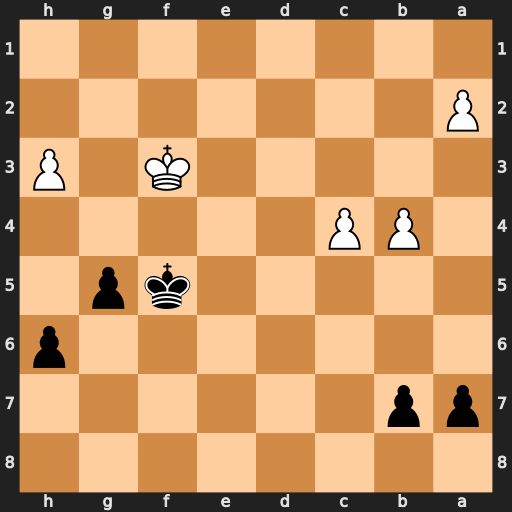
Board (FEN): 8/pp6/7p/5kp1/1PP5/5K1P/P7/8
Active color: b
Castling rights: -
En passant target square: -
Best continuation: h5 Ke3 Ke5 a4 b6 a5 bxa5 bxa5 a6 Kd3 Kf4 c5 Ke5 c6 Kd6 Ke4 Kxc6 Kf5 Kb5 Kxg5 Kxa5